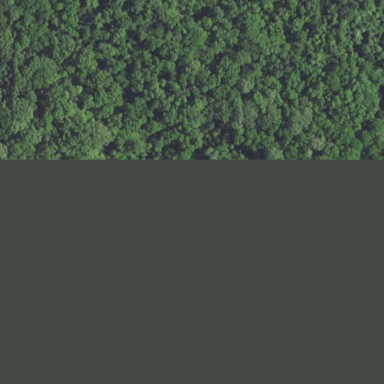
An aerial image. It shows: Mixed forest with semi-evergreen trees.